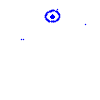
Particle: electron